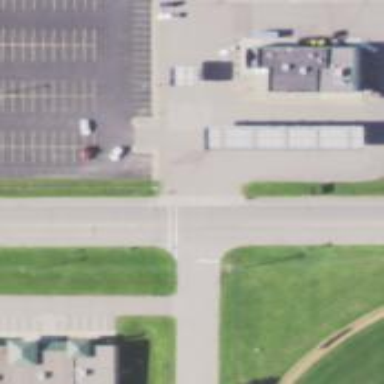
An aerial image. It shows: Tertiary road with asphalt surface. There is separate sidewalk and cycle track.